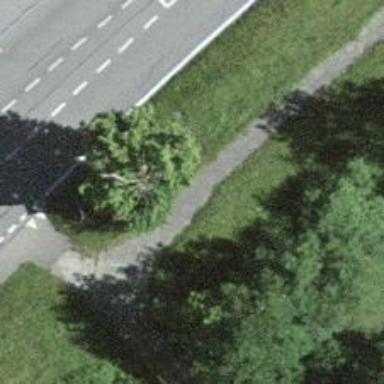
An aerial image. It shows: Bus stop along the road.